Field crop: tomato
Growth stage: 1
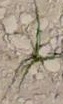
Species: cyperus